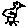
Label: bird